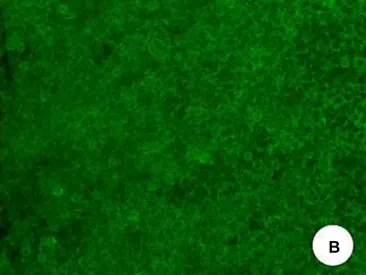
Negative control. Of another serum individuals sample (transfected cell method).
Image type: pathology (immunostaining)